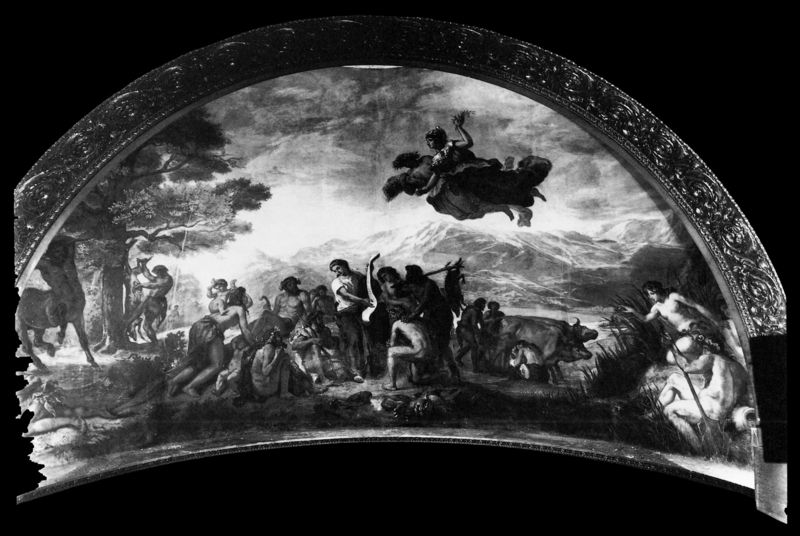
Titel: Orpheus zivilisiert die Griechen, Kuppel
Künstler: Eugène Delacroix
Schlagwörter: baum, berg, gemälde, gruppe, himmel, mann, nackt, wasser, landschaft, menschen, ufer, ausschnitt, frau, tiere, instrument, kühe, natur, schilf, vieh, wind, kind, musik, rund, engel, bogen, berge, kuh, rind, wetter, detail, nackte, rinder, schwein, schwarzweiss, halbrund, fries, götter, kentaur, mythos, pan, zentaur, zentauren, fresko, ochse, hirte, leier, pegasus, deckenmalerei, bruch, bruchstück, #schilf